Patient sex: M
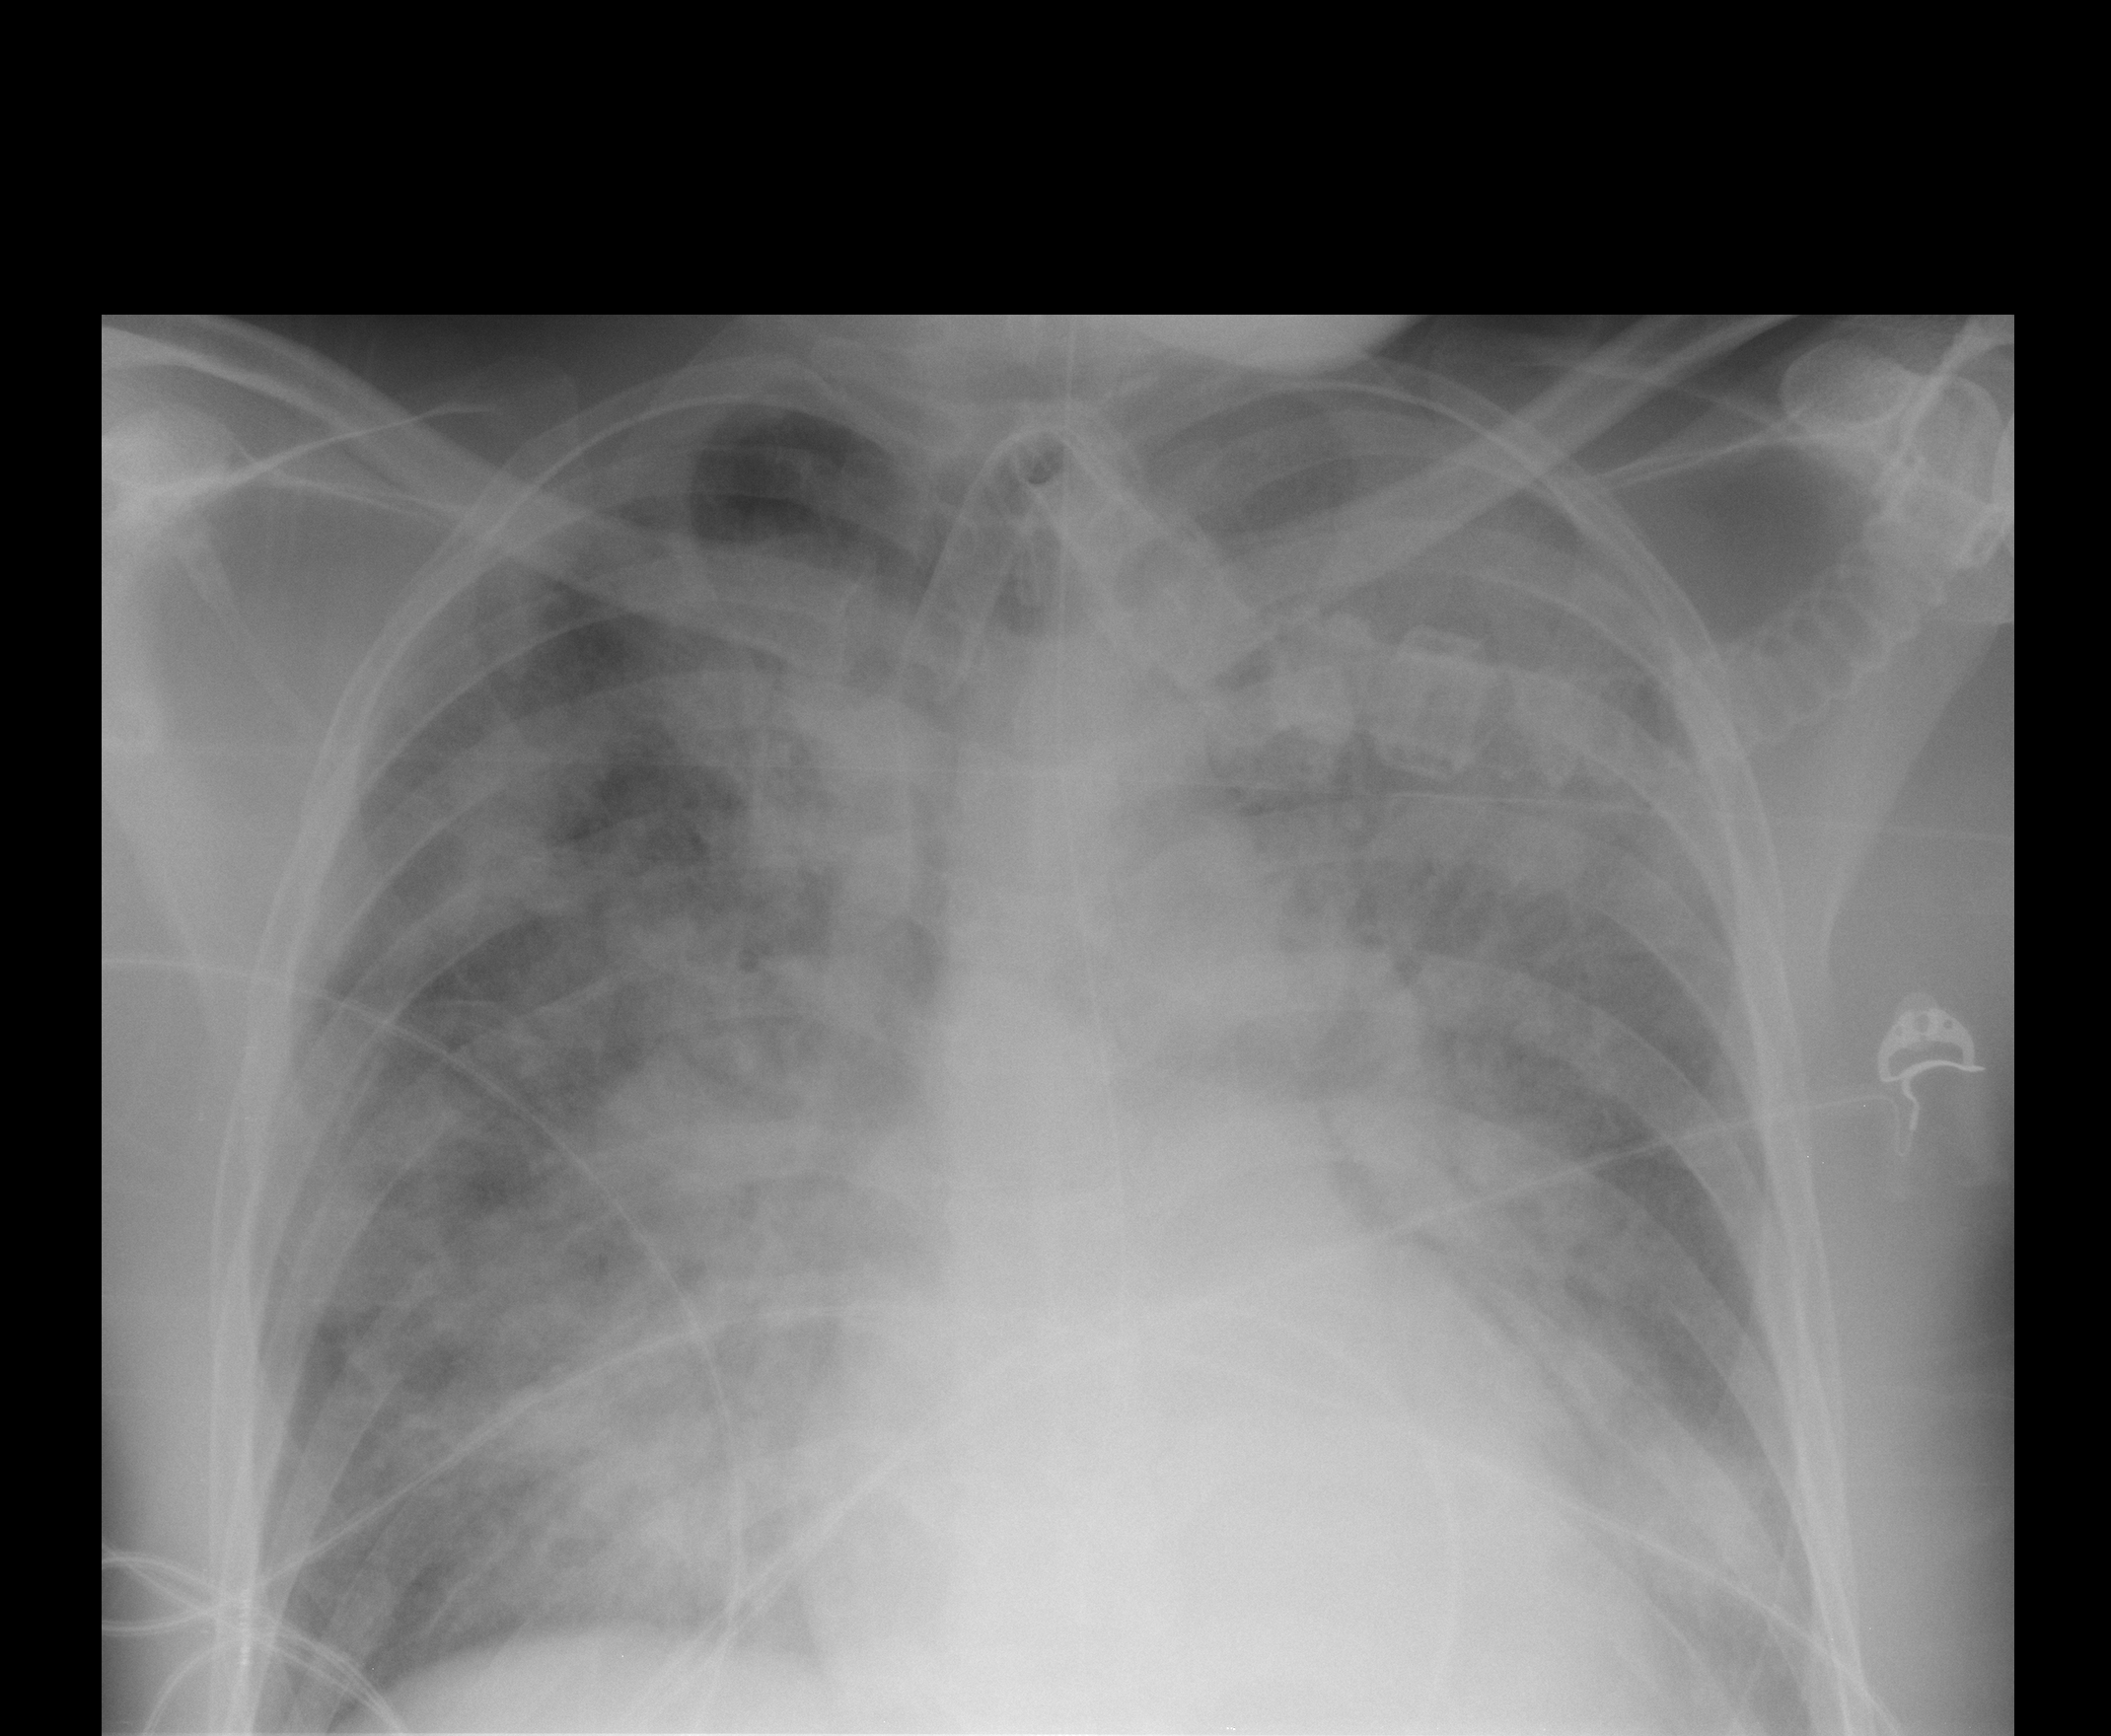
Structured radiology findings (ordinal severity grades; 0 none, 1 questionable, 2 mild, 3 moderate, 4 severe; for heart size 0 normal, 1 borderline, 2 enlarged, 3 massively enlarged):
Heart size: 0
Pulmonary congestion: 0
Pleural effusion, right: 0
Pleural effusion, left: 2
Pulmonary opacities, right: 4
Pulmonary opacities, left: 4
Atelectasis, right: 4
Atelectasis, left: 4